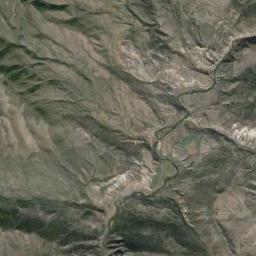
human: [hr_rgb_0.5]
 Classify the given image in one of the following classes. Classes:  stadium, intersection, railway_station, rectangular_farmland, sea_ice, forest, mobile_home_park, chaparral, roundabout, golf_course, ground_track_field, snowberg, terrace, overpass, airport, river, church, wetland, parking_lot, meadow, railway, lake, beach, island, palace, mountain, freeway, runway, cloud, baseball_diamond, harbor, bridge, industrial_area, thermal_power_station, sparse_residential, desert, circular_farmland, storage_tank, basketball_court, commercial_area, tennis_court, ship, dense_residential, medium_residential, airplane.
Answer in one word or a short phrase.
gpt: mountain